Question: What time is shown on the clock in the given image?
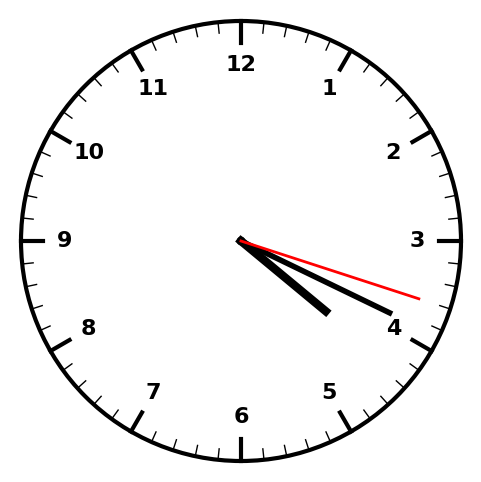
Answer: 04:19:18